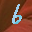
Label: 6